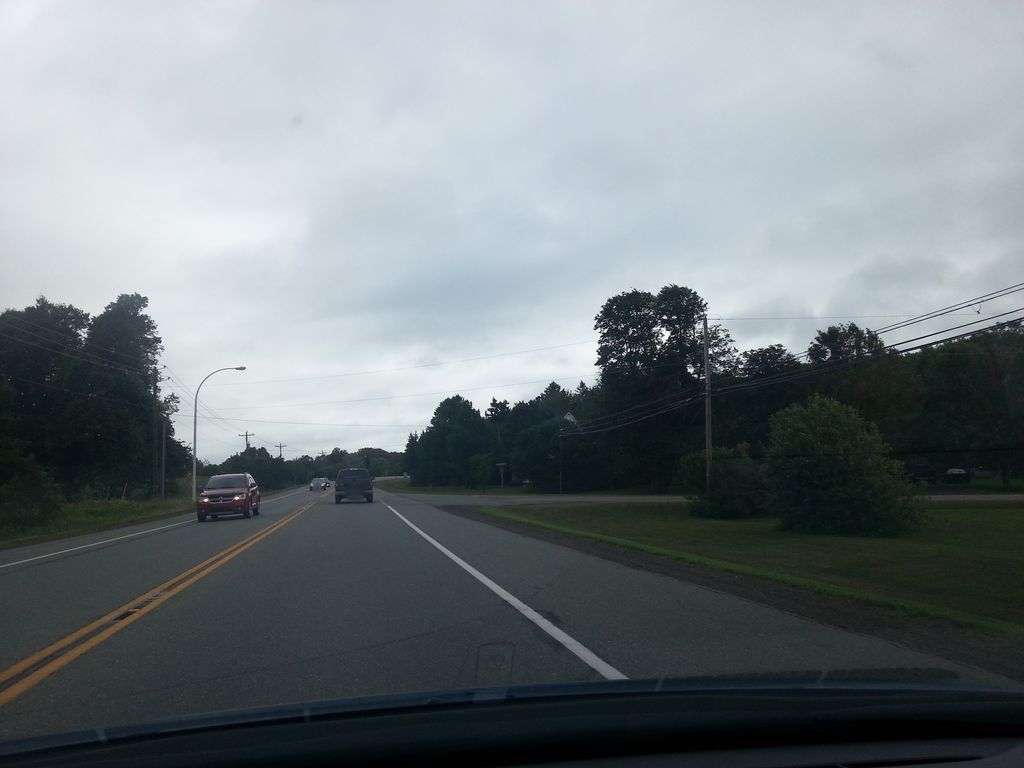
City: charlottetown